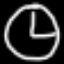
Label: clock